Interaction volume radius: 5 \u00c5
Interaction volume height: 15 \u00c5
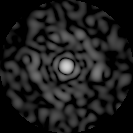
Disorder parameter: 0.8366